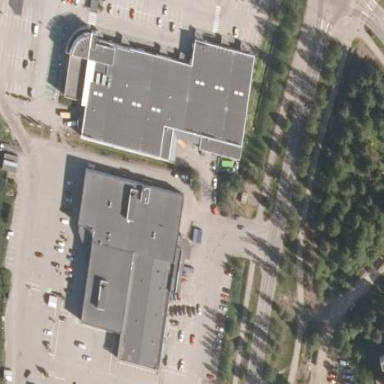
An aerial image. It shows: Commercial building that houses mall.